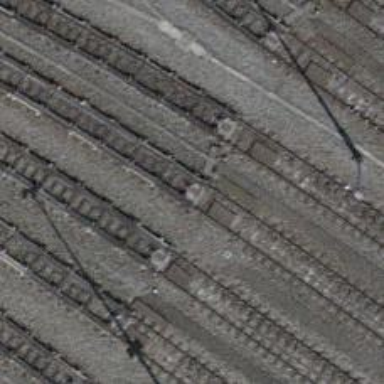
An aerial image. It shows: Railway yard with one track. The yard includes rail track with beam retarder.